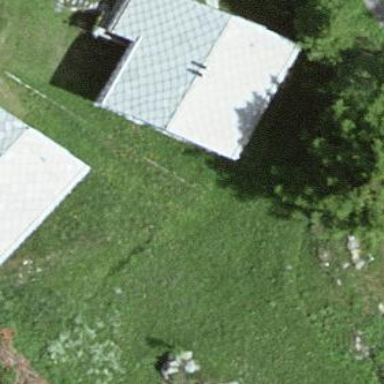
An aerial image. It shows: Simple and straightforward house.